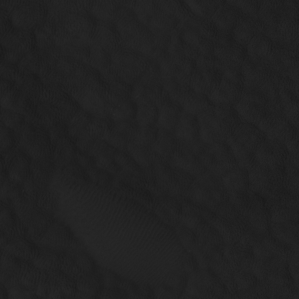
Label: non_frost